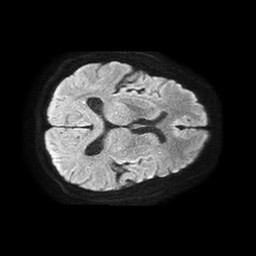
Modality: TRACE
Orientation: axial
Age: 67
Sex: female
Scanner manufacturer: philips
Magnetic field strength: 1.5 T
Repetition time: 4.6 s
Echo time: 0.08631 s